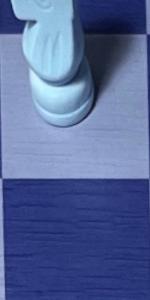
Label: Empty